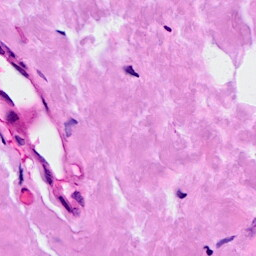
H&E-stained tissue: Breast